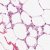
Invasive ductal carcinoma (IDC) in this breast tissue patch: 0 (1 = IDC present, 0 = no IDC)